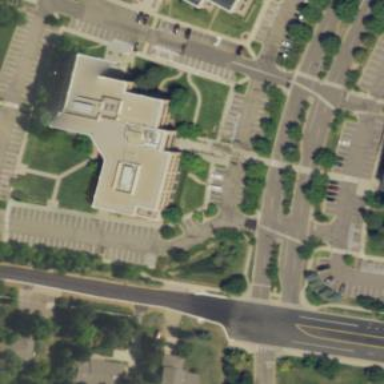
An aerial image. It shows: Building.